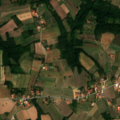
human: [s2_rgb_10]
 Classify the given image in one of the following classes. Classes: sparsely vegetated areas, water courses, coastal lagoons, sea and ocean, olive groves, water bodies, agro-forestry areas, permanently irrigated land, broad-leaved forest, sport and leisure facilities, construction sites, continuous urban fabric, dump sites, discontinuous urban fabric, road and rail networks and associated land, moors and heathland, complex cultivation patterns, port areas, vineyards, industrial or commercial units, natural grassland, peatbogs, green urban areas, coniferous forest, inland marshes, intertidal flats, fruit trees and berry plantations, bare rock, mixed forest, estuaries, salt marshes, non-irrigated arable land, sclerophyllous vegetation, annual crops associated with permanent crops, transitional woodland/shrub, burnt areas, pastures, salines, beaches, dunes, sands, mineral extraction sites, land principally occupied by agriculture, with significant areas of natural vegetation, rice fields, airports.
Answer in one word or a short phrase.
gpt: complex cultivation patterns, broad-leaved forest